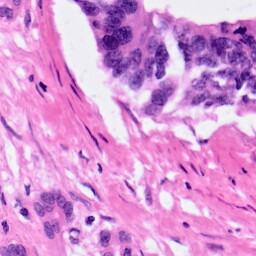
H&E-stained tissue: Pancreatic